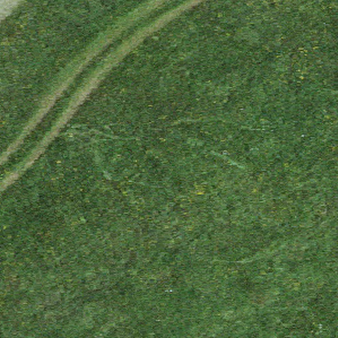
Label: other